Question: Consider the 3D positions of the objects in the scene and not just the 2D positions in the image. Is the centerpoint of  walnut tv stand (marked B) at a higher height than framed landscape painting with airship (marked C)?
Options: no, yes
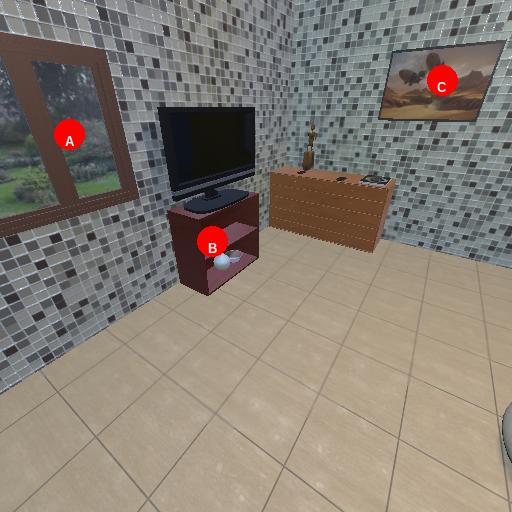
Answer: no